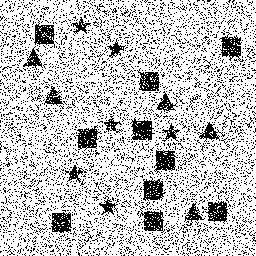
Squares: 10
Triangles: 5
Stars: 6
Total shapes: 21